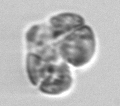
Label: Karenia